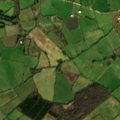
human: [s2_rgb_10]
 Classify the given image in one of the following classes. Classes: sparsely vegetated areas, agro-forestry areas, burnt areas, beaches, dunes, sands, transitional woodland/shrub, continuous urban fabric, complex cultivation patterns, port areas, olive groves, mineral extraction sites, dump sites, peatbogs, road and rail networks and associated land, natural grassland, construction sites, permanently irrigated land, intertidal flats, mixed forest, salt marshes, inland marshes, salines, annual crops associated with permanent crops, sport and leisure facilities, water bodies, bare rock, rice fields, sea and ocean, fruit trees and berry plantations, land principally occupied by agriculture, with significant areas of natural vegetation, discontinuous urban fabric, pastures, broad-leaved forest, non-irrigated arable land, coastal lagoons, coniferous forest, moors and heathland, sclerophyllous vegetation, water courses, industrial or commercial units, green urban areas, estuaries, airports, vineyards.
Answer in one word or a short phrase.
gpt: pastures